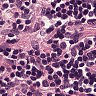
Metastatic tissue present: no